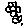
Label: flower